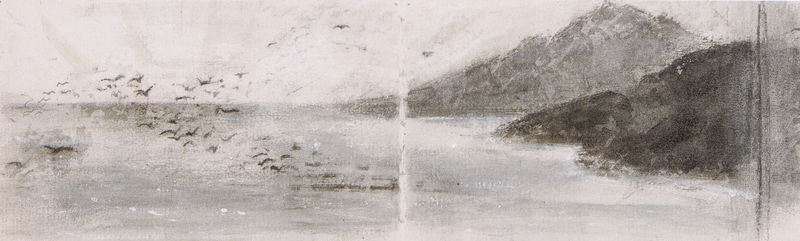
Titel: Berg Athos
Künstler: Franz Marc
Standort: München
Institution: Staatliche Graphische Sammlung
Schlagwörter: berg, blau, dunkel, felsen, gemälde, himmel, meer, vogel, wasser, weiß, aquarell, landschaft, see, ufer, bewegung, grau, hell, kreide, schwarz, skizze, zeichnung, stein, steine, horizont, hügel, natur, sonnenaufgang, vögel, weite, land, england, fliegen, vogelschwarm, gischt, küste, strand, wellen, papier, abhang, berge, fels, gebirge, gipfel, hang, dunst, grafik, graphik, nebel, wasserfarbe, herbst, böschung, brandung, möwe, möwen, querformat, sturm, turner, bucht, silhouetten, unscharf, ozean, panorama, tusche, wasserfarben, dunkelgrau, diesig, strahlen, kohle, oberfläche, schwarm, schraffur, quer, schraffiert, trüb, fisch, seiten, verschwommen, hellgrau, fangen, knick, jagen, fische, schar, graphit, skizzenhaft, falz, spalt, steilfelsen, wasserfläche, kreidezeichnung, reduzeirt, volge